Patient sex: M
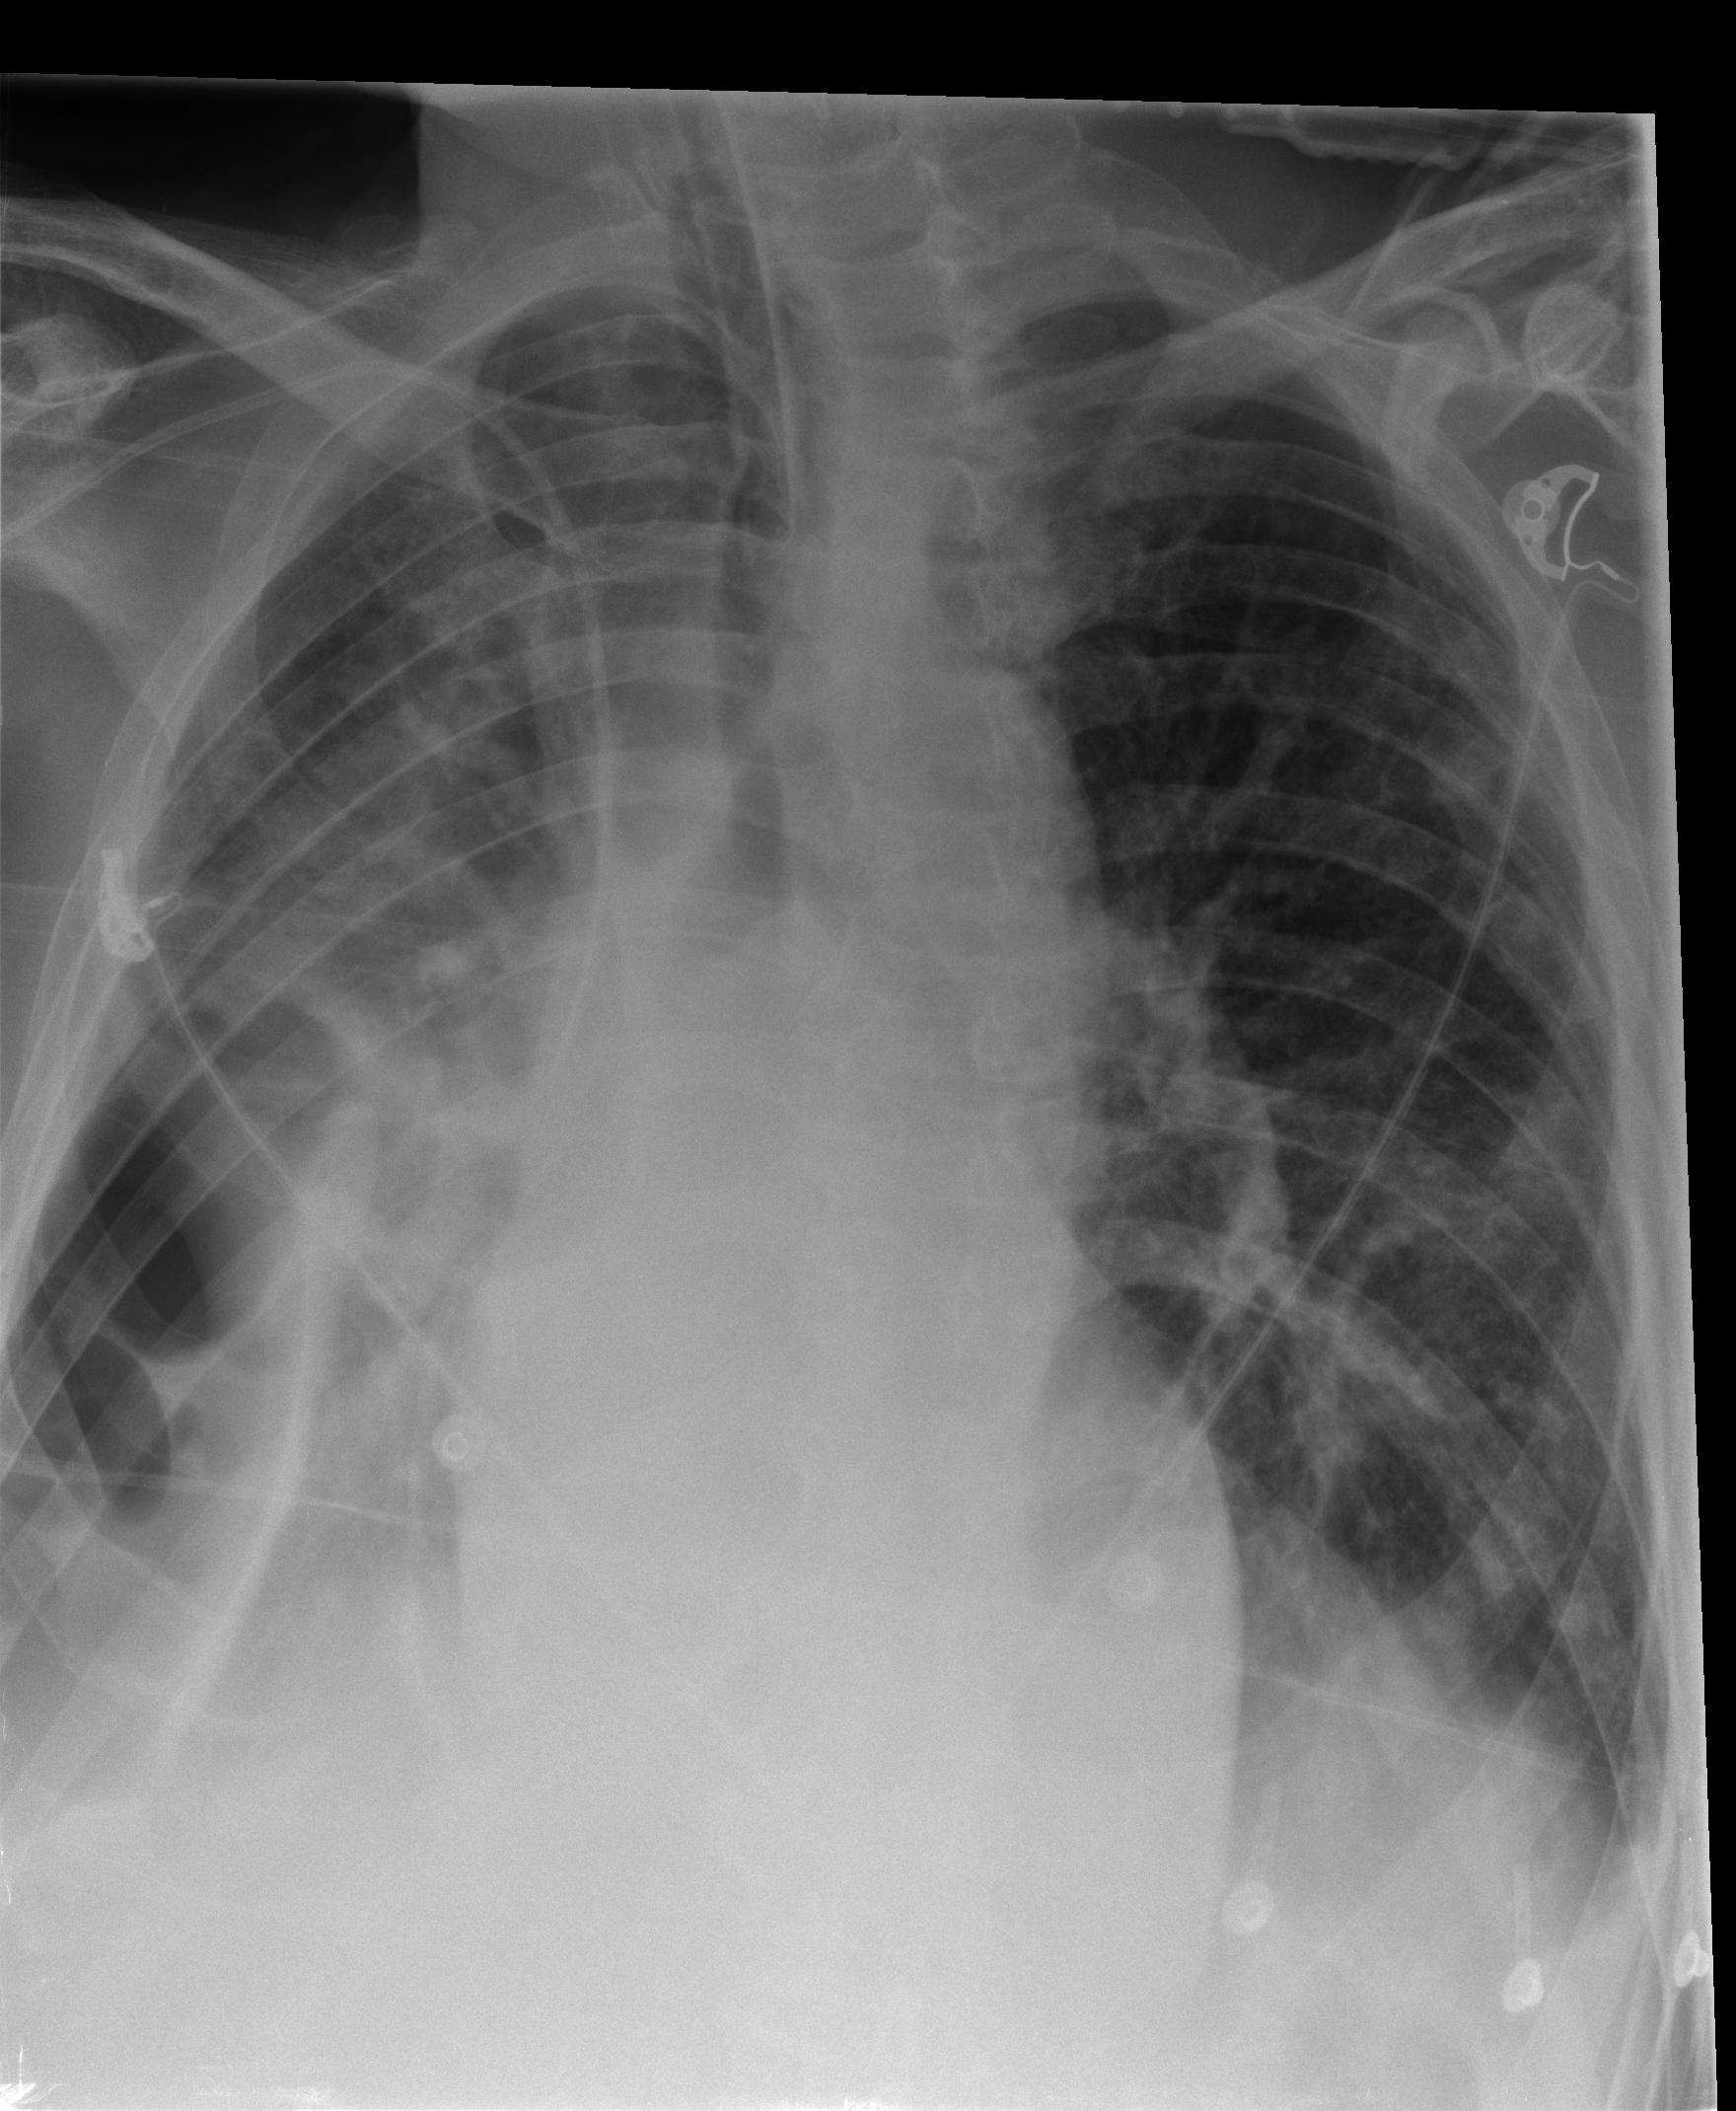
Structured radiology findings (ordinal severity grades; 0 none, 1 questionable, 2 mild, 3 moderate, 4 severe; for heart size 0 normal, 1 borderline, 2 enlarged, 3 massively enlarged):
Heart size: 0
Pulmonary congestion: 1
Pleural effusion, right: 3
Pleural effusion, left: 0
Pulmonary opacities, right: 2
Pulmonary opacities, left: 1
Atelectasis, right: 3
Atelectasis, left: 2